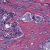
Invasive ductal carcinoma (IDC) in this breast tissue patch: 1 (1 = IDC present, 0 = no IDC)